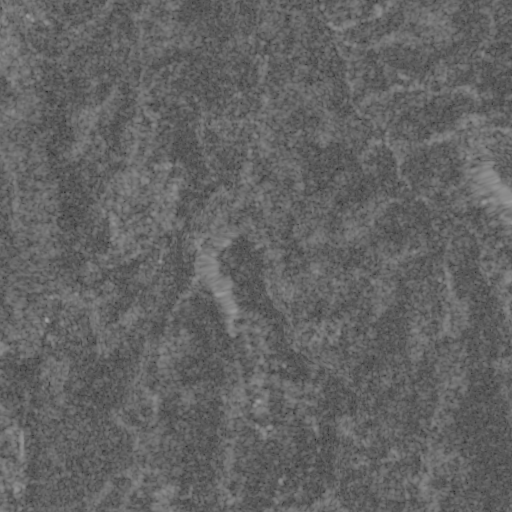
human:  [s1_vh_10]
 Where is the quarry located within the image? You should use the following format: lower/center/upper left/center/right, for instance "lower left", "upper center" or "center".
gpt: The quarry is located in the lower left of the image.
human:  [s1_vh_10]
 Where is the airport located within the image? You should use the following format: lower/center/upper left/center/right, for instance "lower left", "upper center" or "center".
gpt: There is no airport in the image.

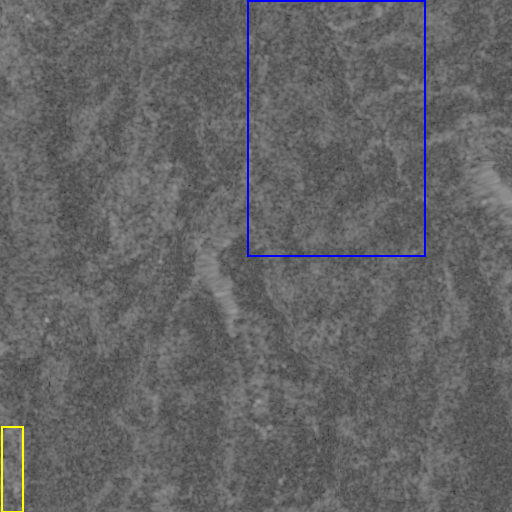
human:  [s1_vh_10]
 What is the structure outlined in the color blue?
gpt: The structure outlined in blue is a crop field.
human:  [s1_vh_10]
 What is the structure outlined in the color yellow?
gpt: The structure outlined in yellow is a quarry.
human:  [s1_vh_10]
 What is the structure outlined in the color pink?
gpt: There is no pink outline.